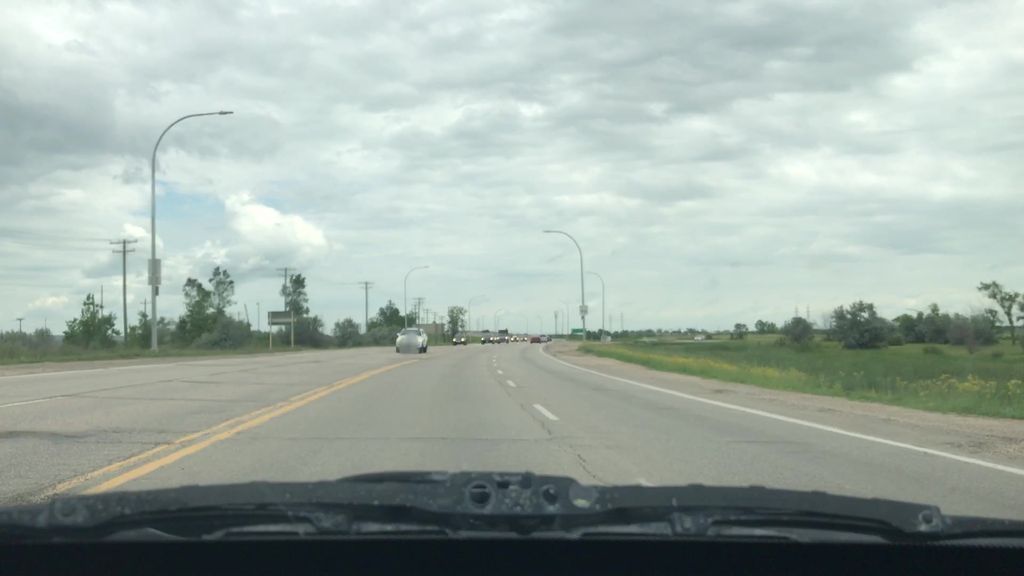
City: winnipeg